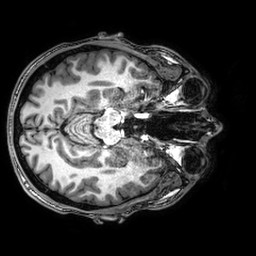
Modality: T1w
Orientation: axial
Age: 21
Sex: male
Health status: healthy